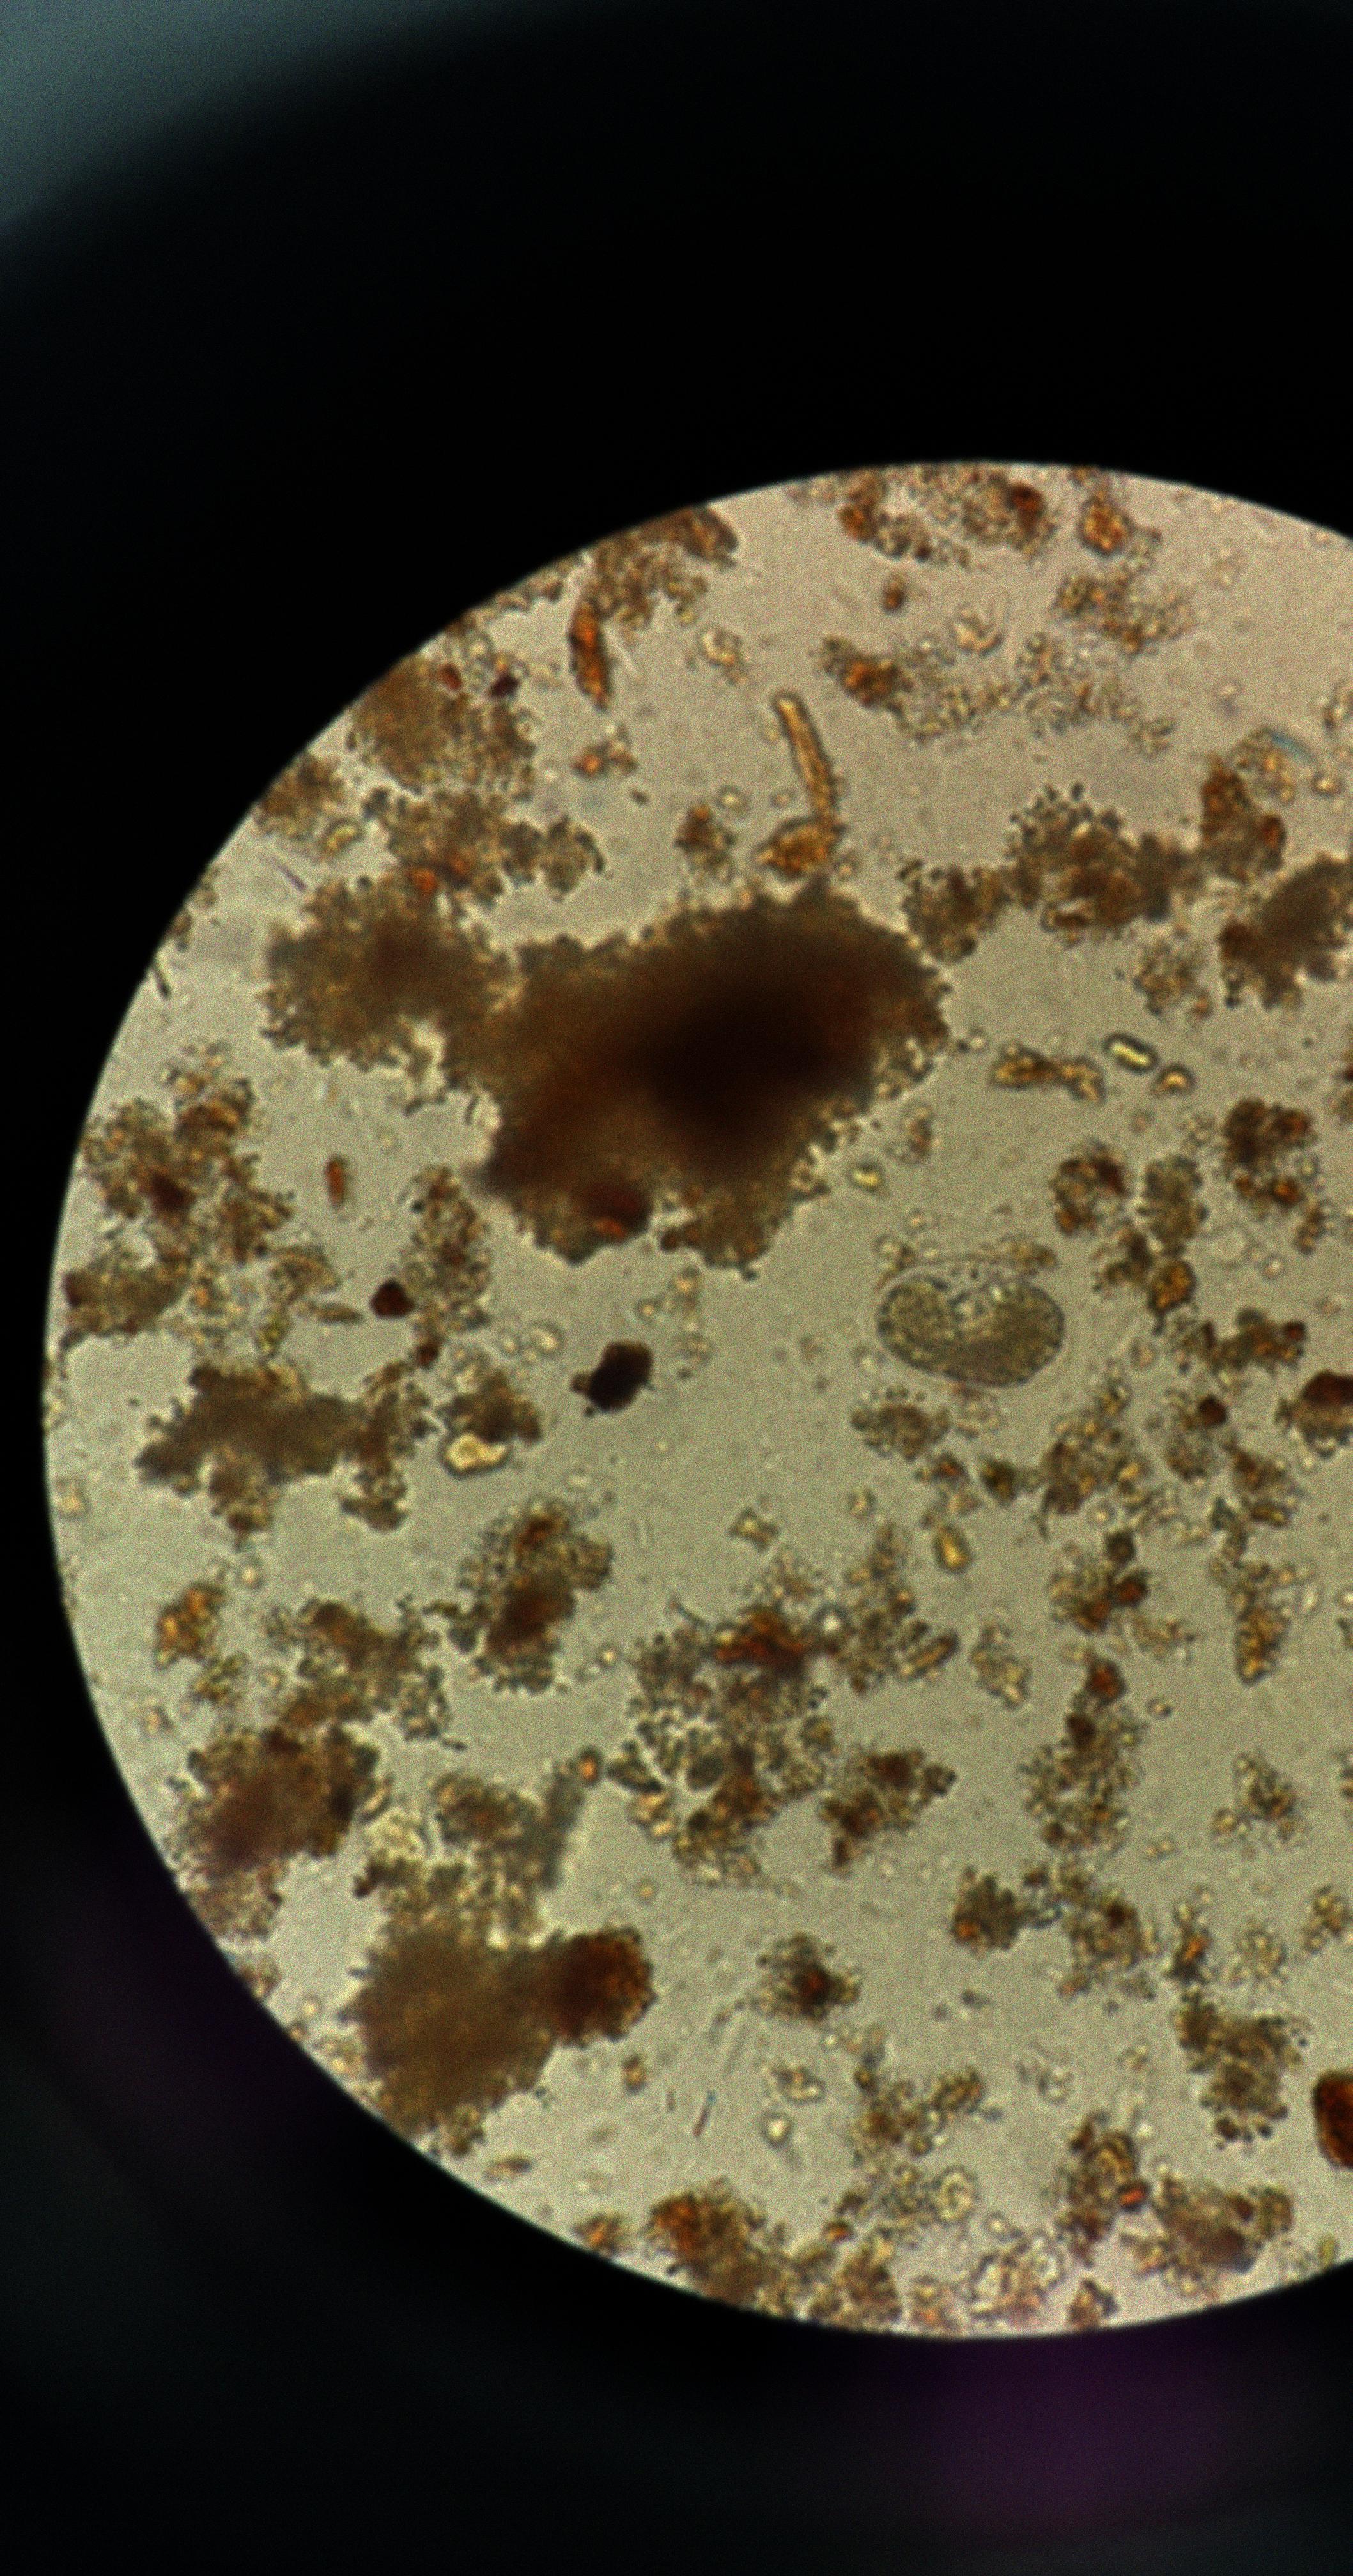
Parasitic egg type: Hookworm egg